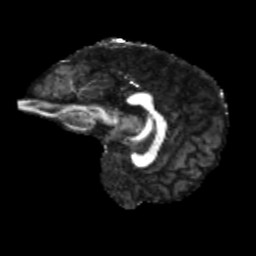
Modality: FA
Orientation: sagittal
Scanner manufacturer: siemens
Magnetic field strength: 3 T
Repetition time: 4 s
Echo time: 0.0594 s